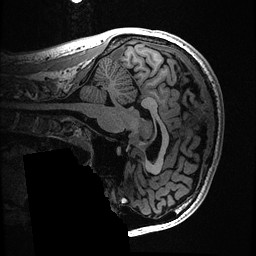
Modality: T1w
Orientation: sagittal
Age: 26
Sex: male
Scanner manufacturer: ge
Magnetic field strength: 3 T
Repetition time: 0.006952 s
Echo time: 0.00292 s